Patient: sex F, age 53
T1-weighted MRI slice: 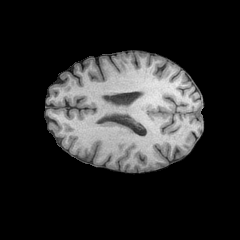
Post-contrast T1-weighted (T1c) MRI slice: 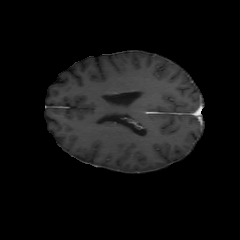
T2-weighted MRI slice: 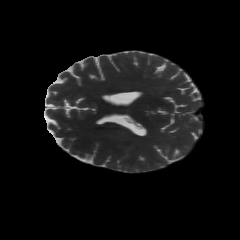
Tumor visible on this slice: no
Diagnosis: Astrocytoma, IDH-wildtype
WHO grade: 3